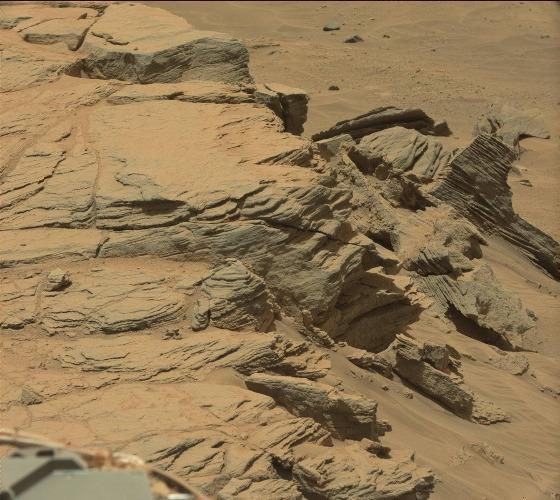
Terrain classes present: Background, Bedrock, Gravel / Sand / Soil, Rock, Shadow